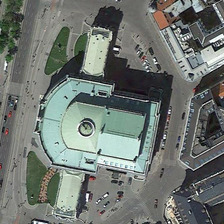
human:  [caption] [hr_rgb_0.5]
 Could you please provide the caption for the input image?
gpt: several buildings are around a church .

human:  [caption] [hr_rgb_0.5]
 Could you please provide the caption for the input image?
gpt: several buildings are around a church .

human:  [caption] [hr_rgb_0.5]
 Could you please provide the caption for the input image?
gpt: several buildings are around a church .

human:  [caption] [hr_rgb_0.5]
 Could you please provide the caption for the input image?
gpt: several buildings are around a church .

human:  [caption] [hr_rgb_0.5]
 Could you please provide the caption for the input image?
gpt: several buildings are around a church .